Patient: sex M, age 62
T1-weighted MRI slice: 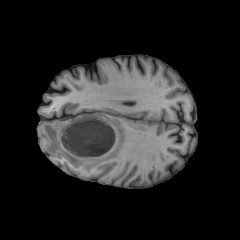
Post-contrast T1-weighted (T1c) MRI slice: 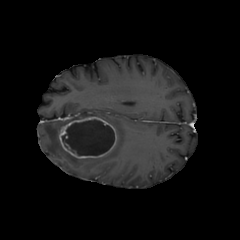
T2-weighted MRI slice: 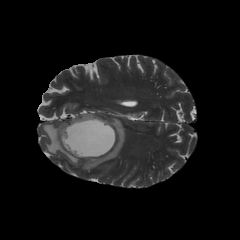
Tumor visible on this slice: yes
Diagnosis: Glioblastoma, IDH-wildtype
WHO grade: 4